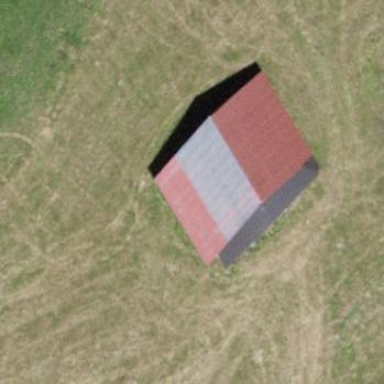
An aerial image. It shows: Rural barn.